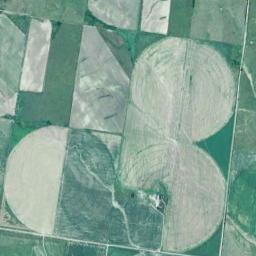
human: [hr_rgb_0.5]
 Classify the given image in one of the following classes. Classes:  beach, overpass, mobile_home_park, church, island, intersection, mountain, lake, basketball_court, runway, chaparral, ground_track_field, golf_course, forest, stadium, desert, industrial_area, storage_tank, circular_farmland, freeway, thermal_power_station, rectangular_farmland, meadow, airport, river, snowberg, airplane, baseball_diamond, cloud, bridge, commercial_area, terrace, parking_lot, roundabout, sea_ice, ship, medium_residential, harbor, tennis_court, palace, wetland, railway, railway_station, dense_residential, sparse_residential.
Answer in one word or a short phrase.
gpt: circular_farmland